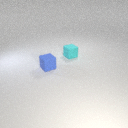
small blue rubber cube in front of small cyan rubber cube